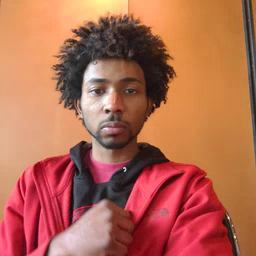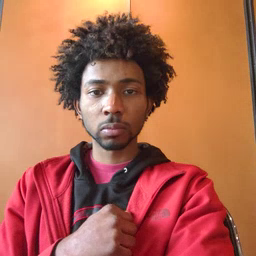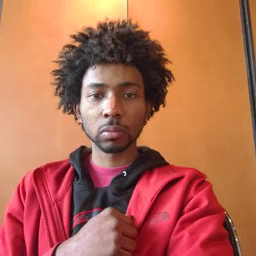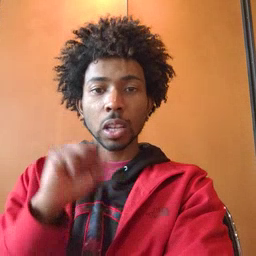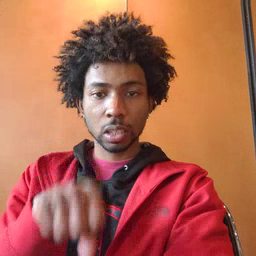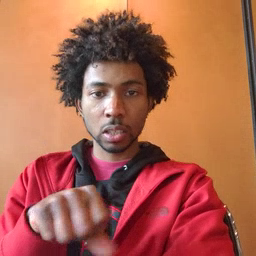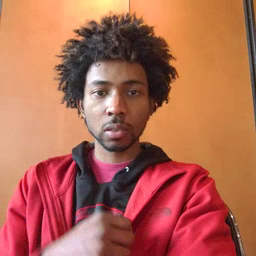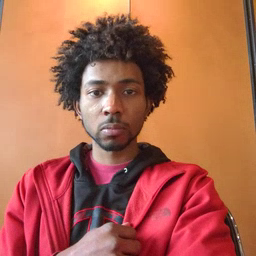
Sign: can